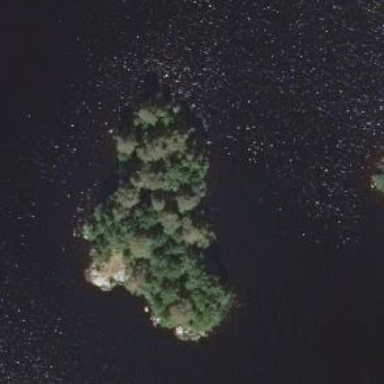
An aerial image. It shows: Islet covered with woodland.